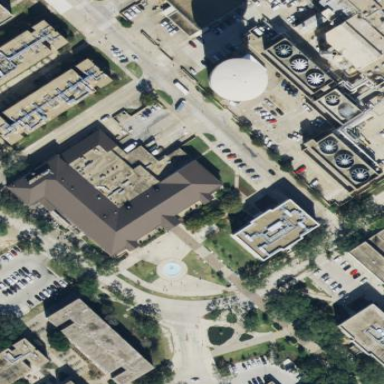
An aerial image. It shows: View of university building.